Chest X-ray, PA view. Patient: 59 years old, sex M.
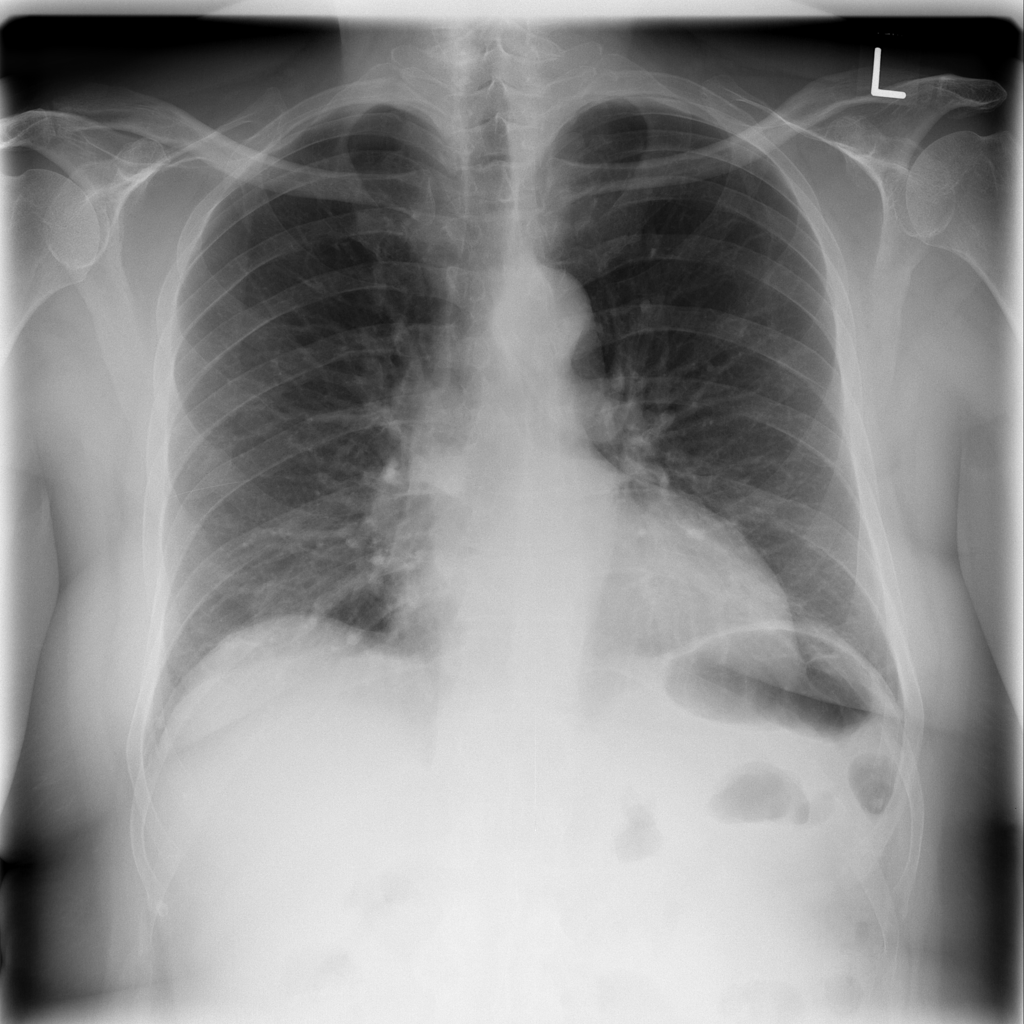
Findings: No Finding